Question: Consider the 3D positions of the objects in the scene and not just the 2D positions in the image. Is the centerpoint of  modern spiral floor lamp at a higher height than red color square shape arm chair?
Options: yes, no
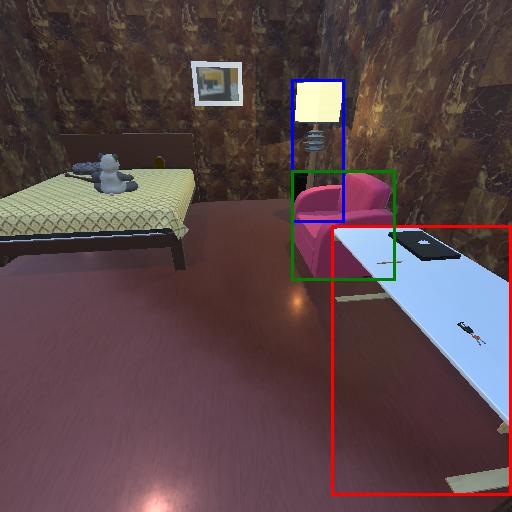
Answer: yes